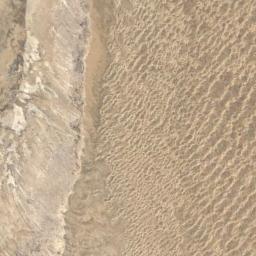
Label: desert